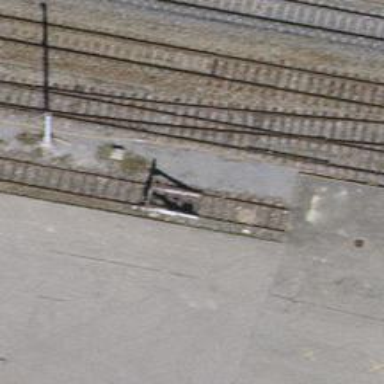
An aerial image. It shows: Railway buffer stop.